Question: I want to show the same as the input type number of HTML5 but on Swing.
This image illustrate what I want to do:

and the number is going from 0 to 999 for example
How can I make the same using Java Swing?
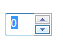
Answer: '''
public class MyFrame(){
SpinnerModel spinnerModel = new SpinnerNumberModel(0,0,999,1);
JSpinner anlist = new JSpinner(spinnerModel);
JPanel panel1 = new JPanel();
public MyFrame(){
panel1.add(anlist);
}
}
'''